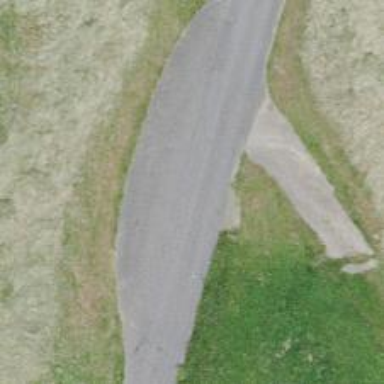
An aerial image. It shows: Passing place on the road.